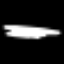
Label: pencil